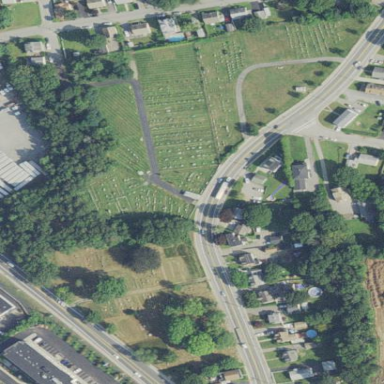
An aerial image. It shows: Cemetery.